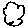
Label: cloud